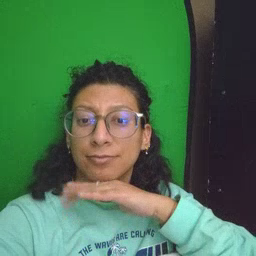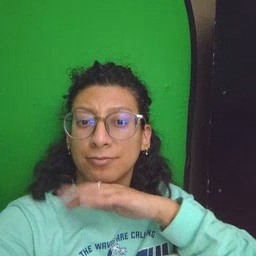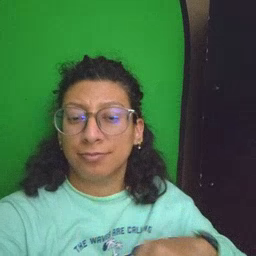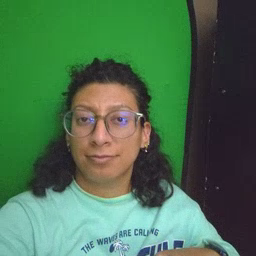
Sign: dirty